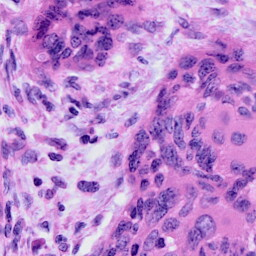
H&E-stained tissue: Cervix